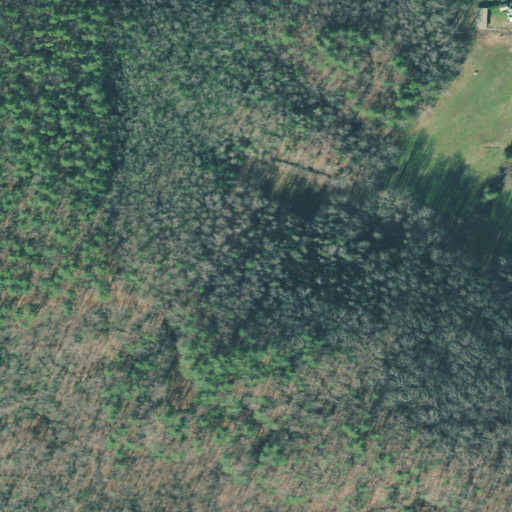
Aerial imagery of gap in Georgia named Rich Gap containing mixed forest, deciduous forest, evergreen forest, pasture, and open development